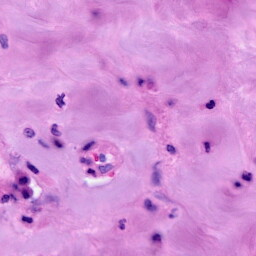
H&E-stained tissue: Breast